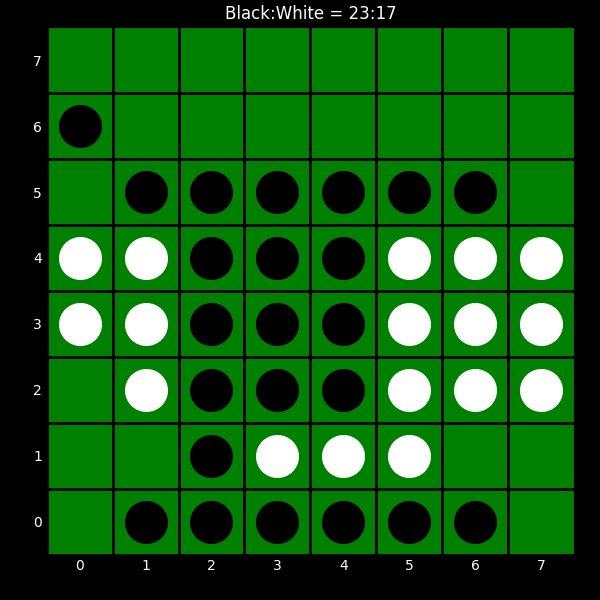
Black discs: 23
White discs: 17